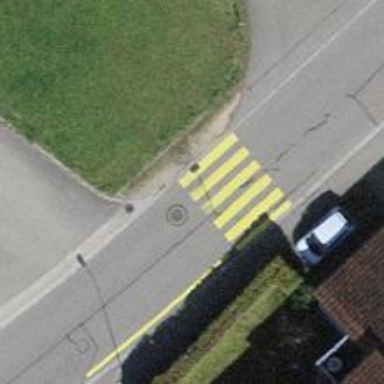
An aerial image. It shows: Marked road crossing.